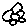
Label: flower